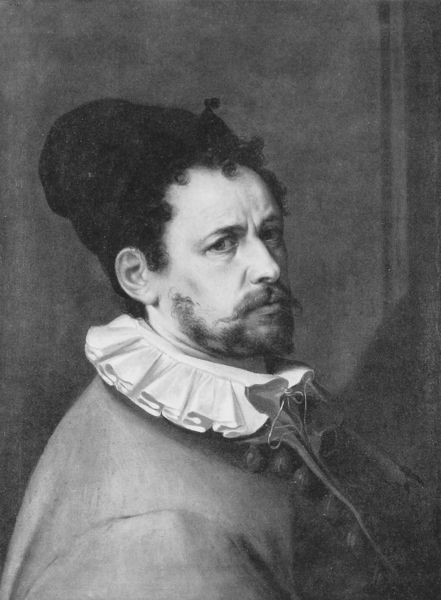
Titel: Selbstbildnis
Künstler: Bartholomäus Spranger
Institution: Vaduz, Fürstliche Sammlung Liechtenstein
Schlagwörter: mann, schatten, weiß, hut, licht, schwarz, stirn, zeichnung, blick, bart, kappe, mütze, augen, falten, gesicht, kragen, portrait, porträt, haare, locken, rechts, adlig, spanien, seitlich, dick, falte, knöpfe, kohle, stich, schwarzweiß, halbprofil, harlekin, runzel